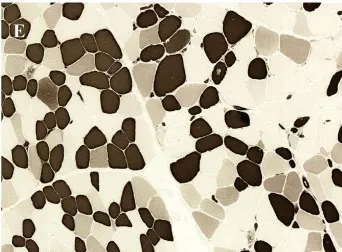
Muscle biopsy of the biceps brachii muscle demonstrated a rimmed vacuolar myopathy. The fibers show the checkerboard-like distribution in ATPase 4.5.
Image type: pathology (giemsa)